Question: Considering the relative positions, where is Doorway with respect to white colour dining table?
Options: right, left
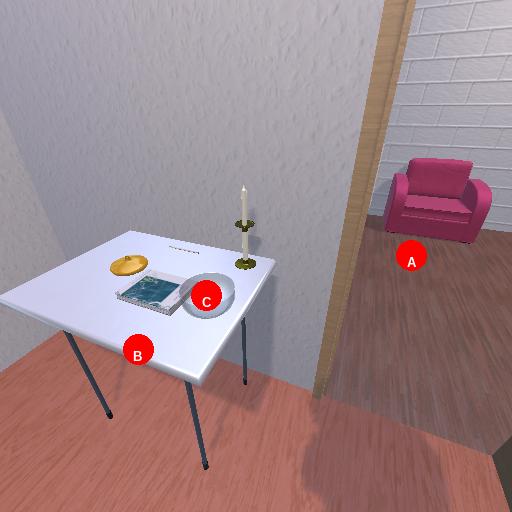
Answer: right